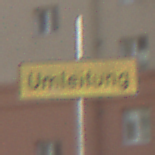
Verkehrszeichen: Umleitungsankuendigung
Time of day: MorningAfternoon
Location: Outdoor (Urban)
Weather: PartlyCloudy
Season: NotSpecified
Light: Natural